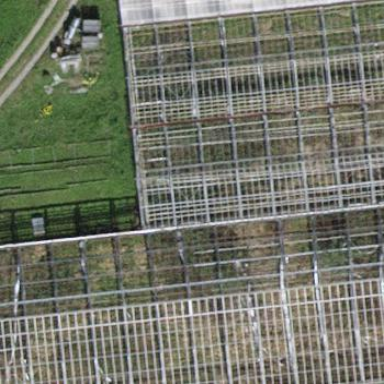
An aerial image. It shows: Greenhouse.